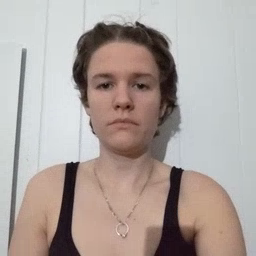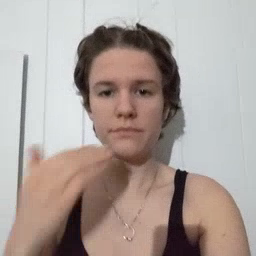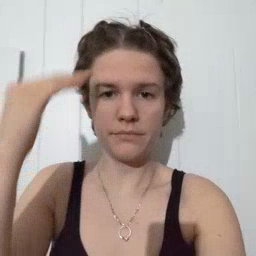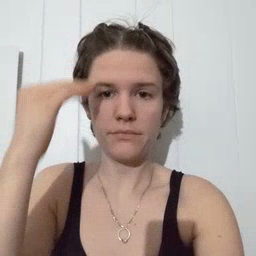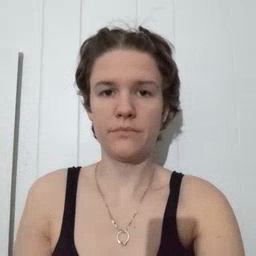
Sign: head